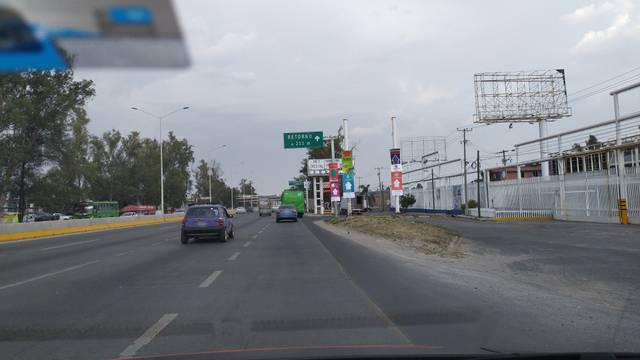
Region: Mexico
Coordinates: 20.59, -103.385